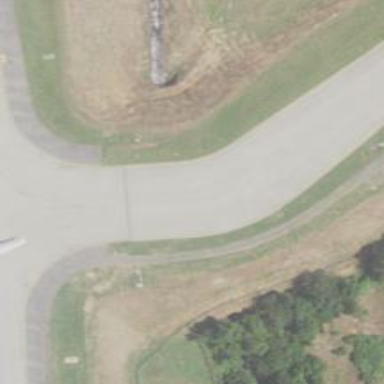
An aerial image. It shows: Image of taxiway at airport.